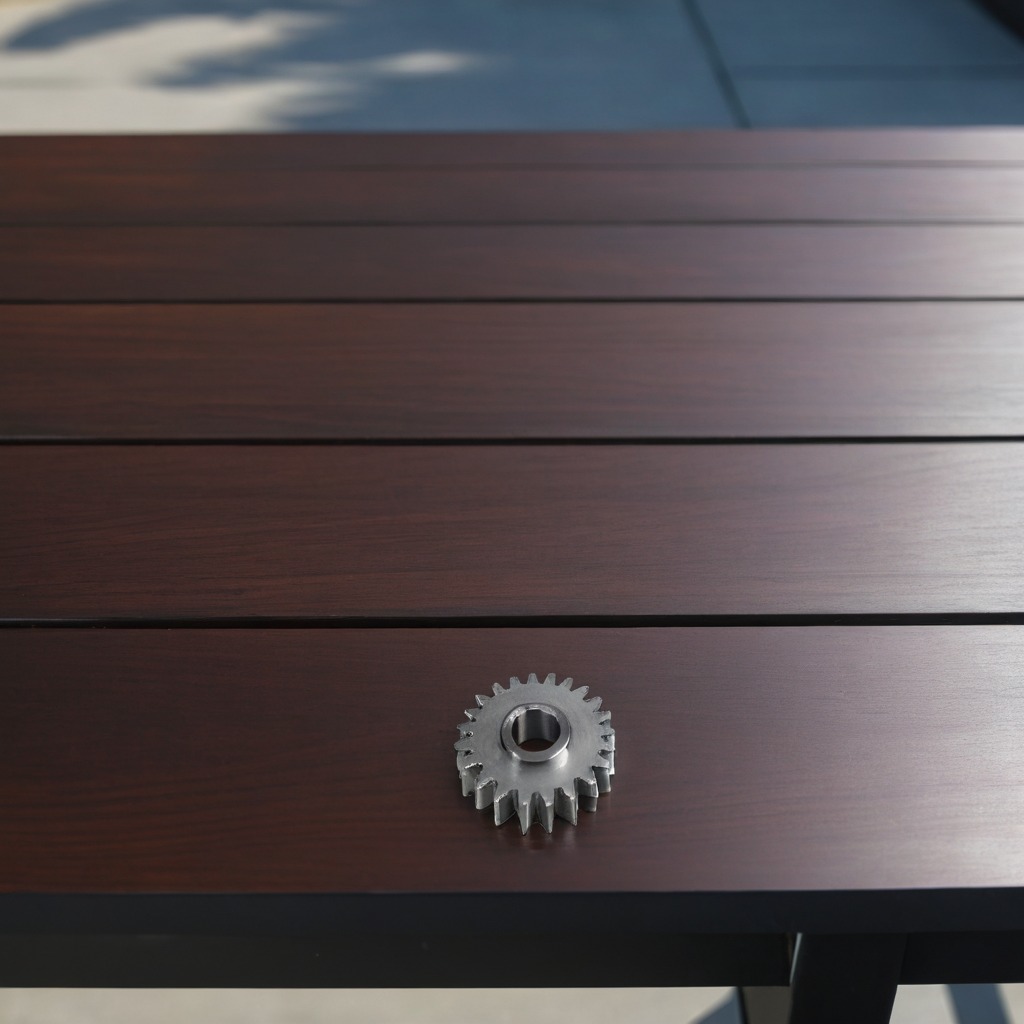
A steel gear with teeth is lying on an isolated clean organized dark wood workbench in an outdoor DIY or construction setup afternoon light completely empty.